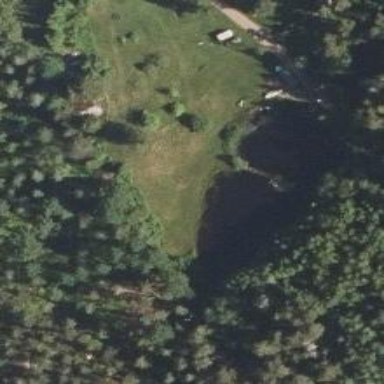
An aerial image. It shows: Pond with natural water.